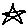
Label: star